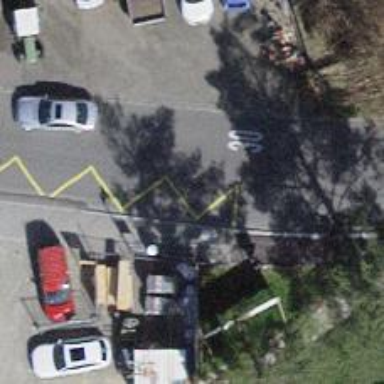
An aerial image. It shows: Platform for public transport on the road.